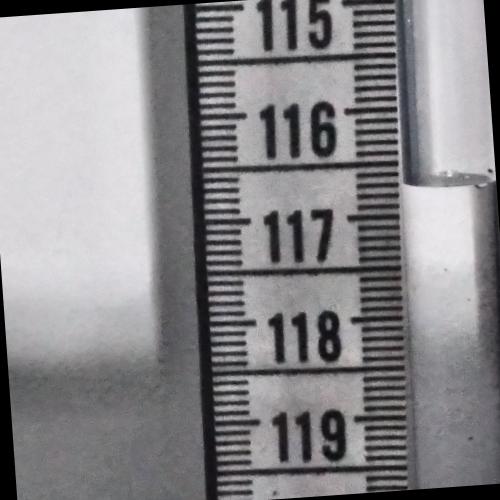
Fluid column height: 116.7 cm